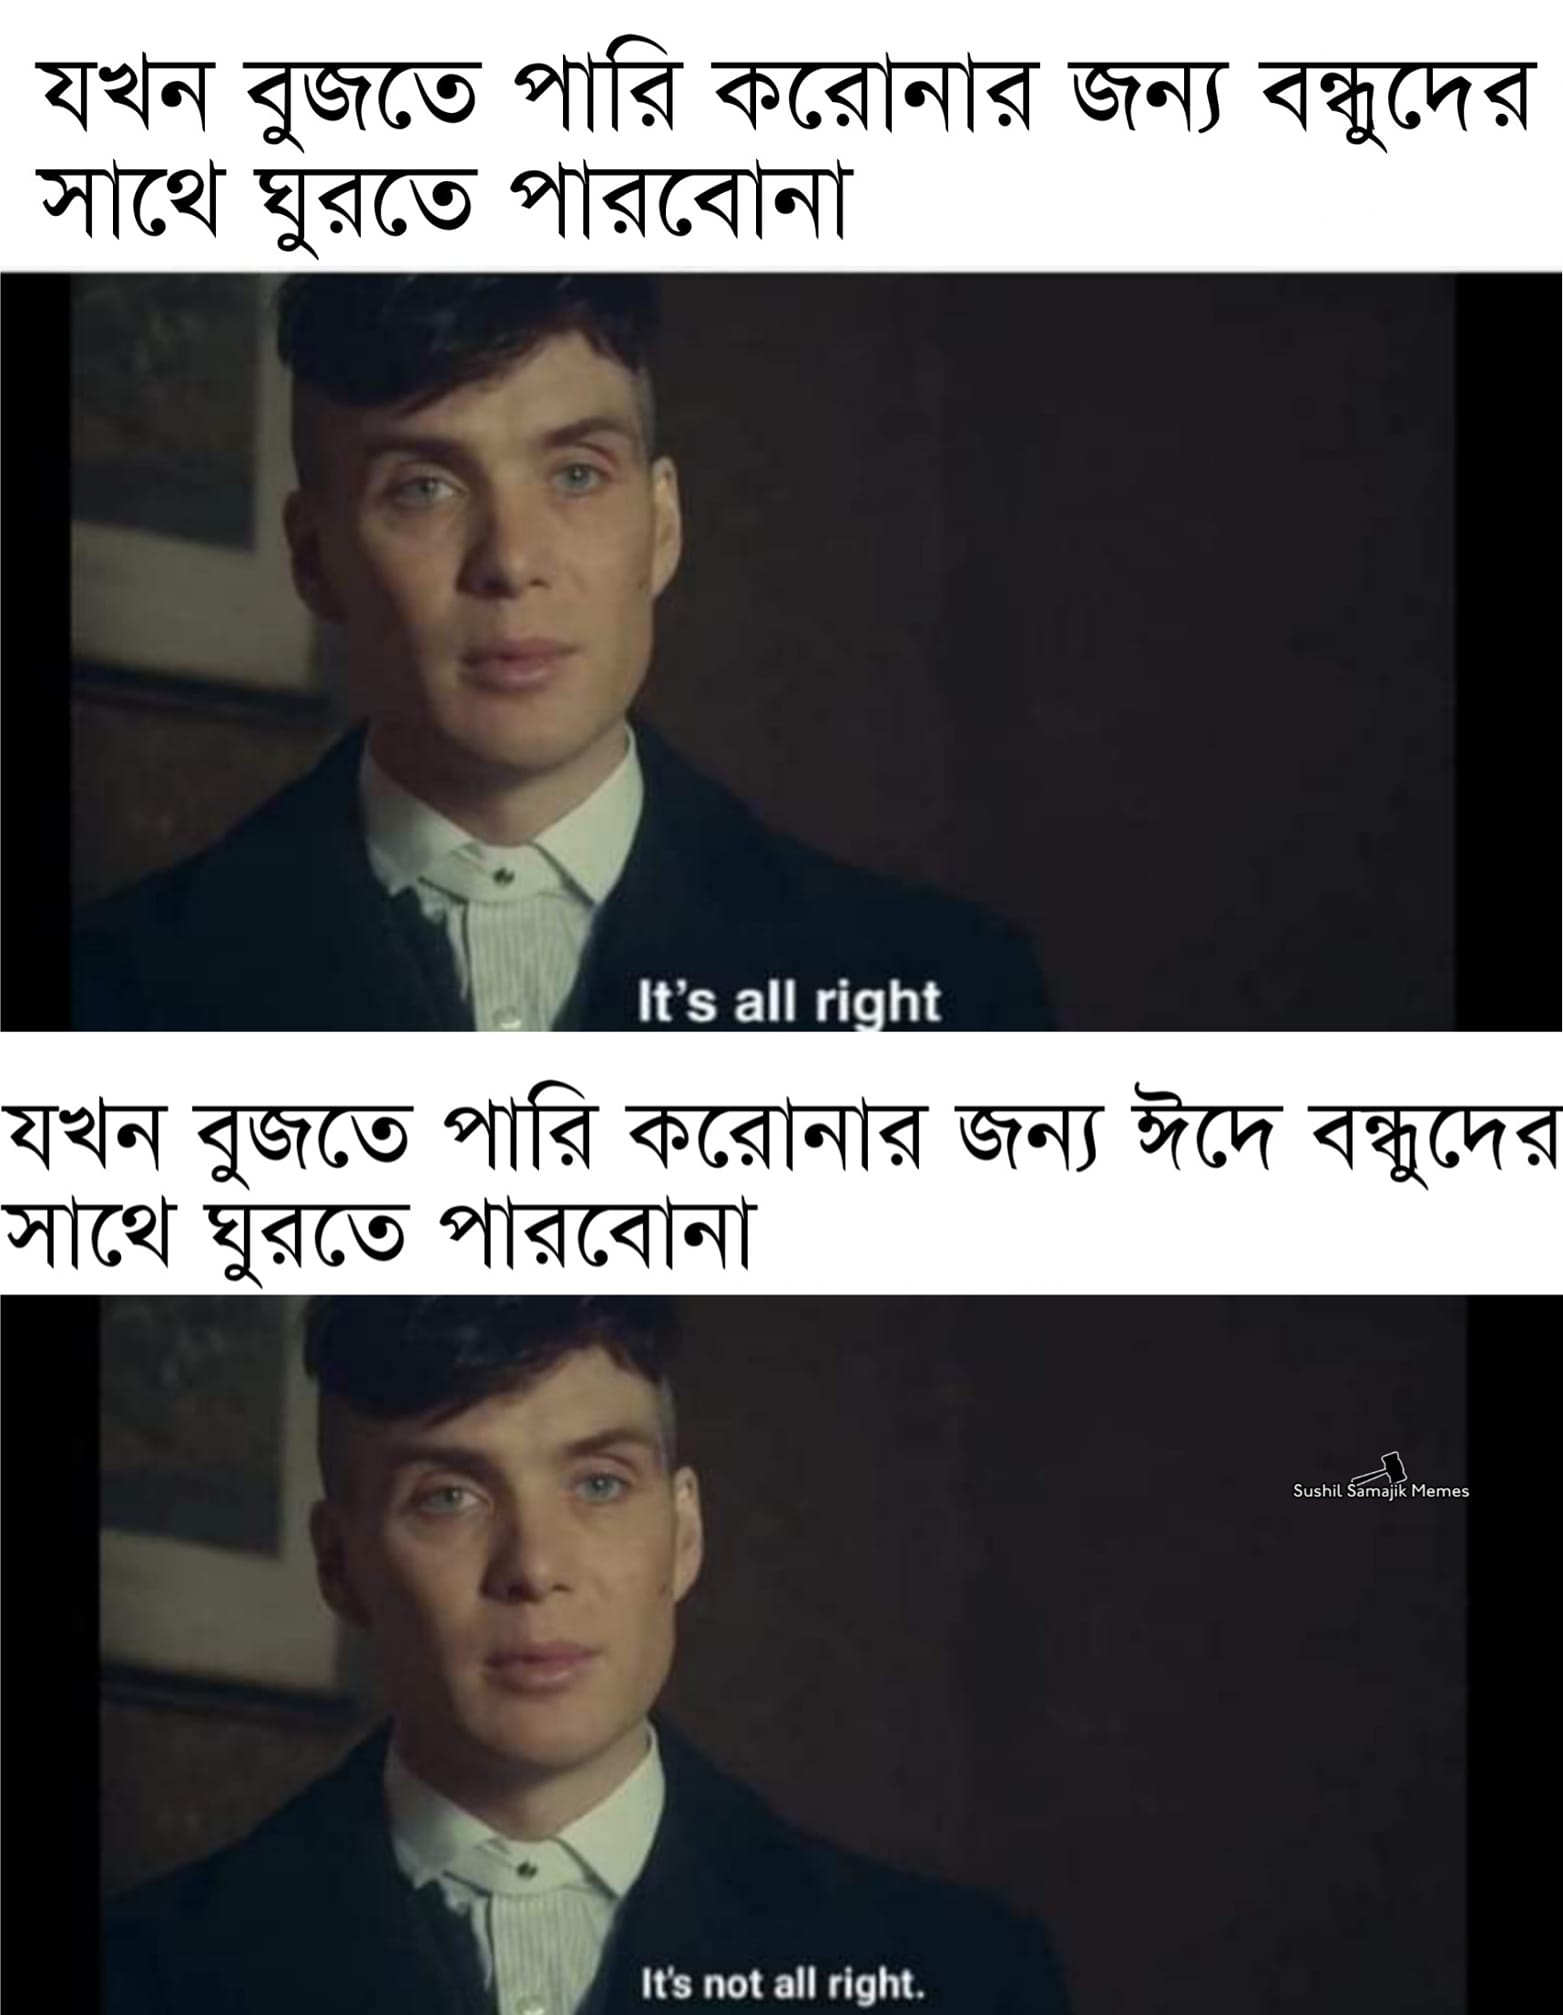
Caption: যখন বুজতে পারি করোনার জন্য বন্ধুদের সাথে ঘুরতে পারবোনা    It's all right.      যখন বুজতে পারি করোনার জন্য ঈদে বন্ধুদের সাথে ঘুরতে পারবোনা      It's not all right.
Label: non-hate